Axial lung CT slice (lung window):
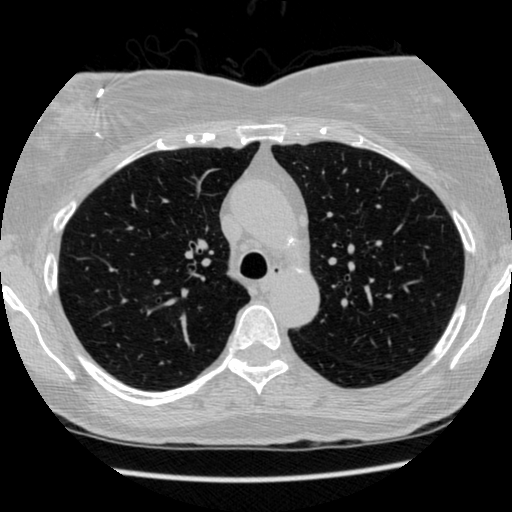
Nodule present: no